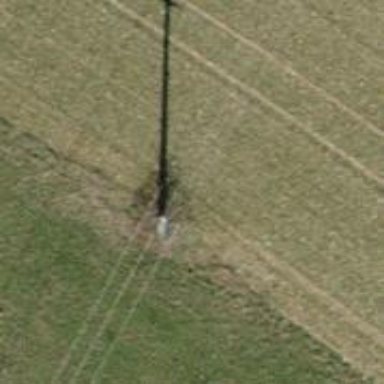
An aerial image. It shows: Power pole.